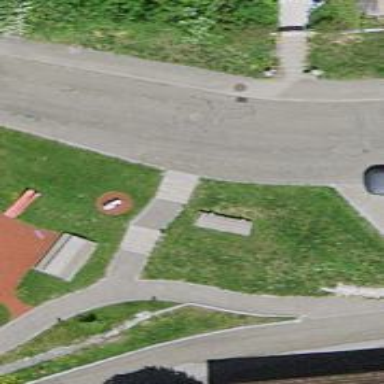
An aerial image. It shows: Road with steps.